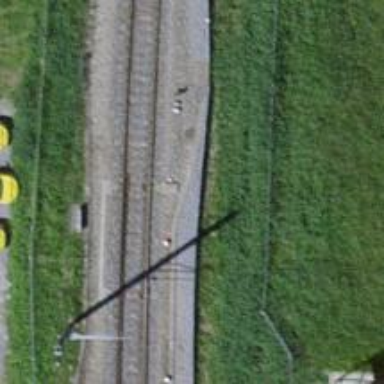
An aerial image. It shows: Railway switch.